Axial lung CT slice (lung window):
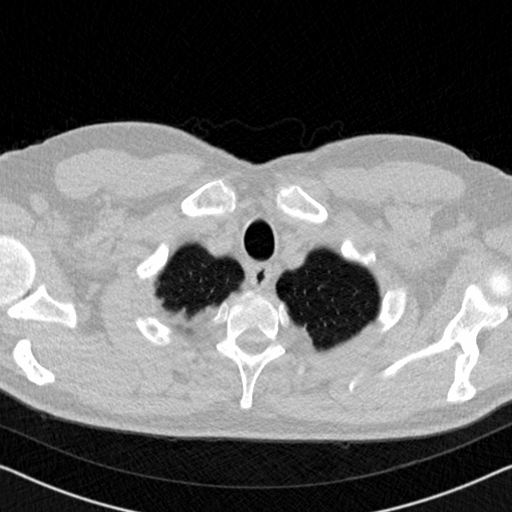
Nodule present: no